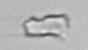
Label: detritus_transparent